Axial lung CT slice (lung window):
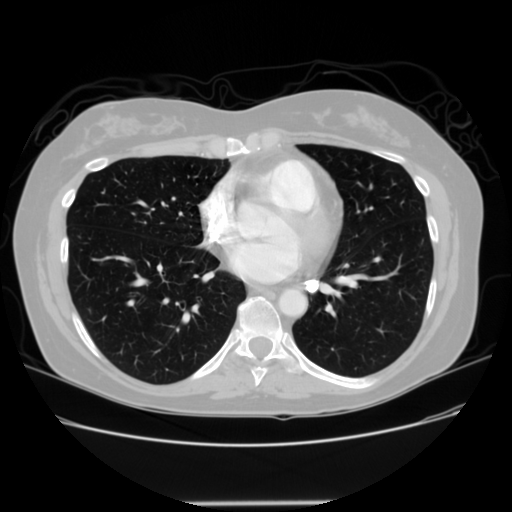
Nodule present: no